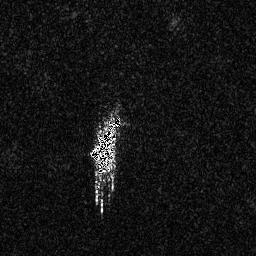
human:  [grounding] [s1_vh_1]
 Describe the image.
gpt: In the satellite image, there is  <ref>1 medium ship </ref> <box>[[34, 44, 47, 62, 0]]</box> located at center.